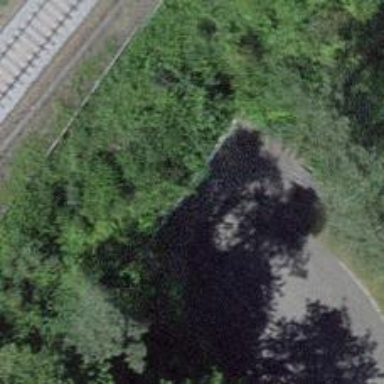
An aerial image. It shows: Footway tunnel.